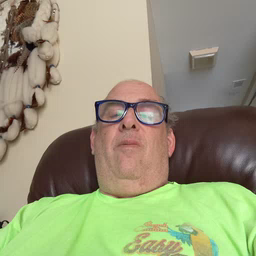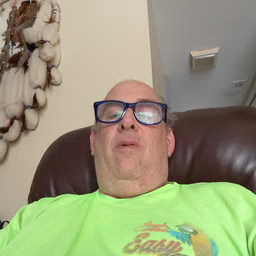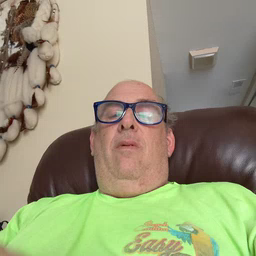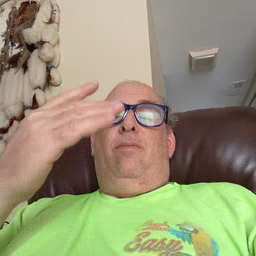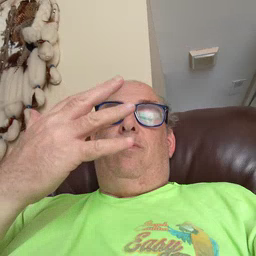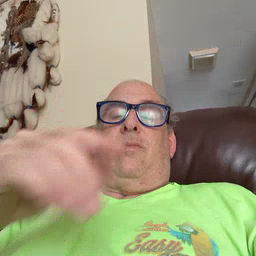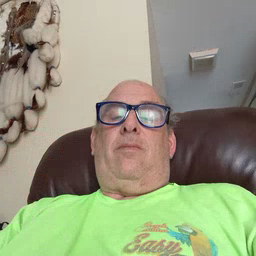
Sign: finger